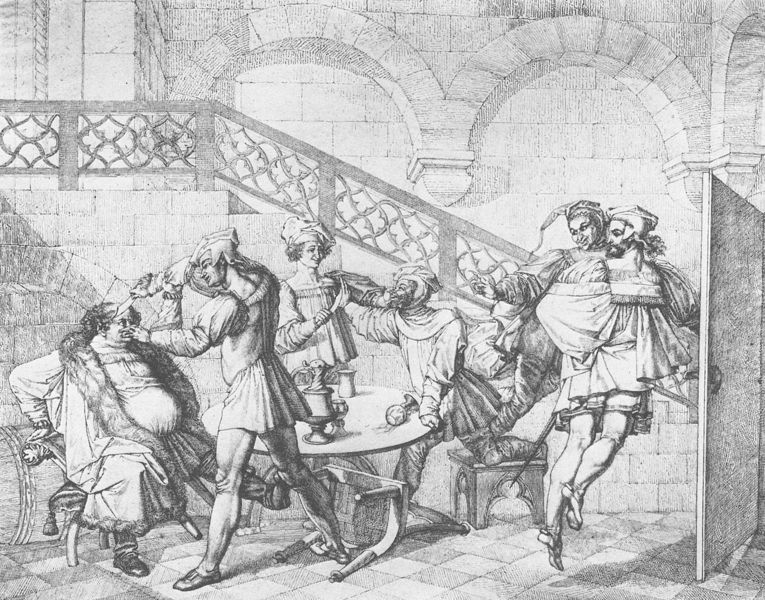
Titel: Auerbachs Keller (Bilder zu Goethes Faust, Blatt 4)
Künstler: Peter Cornelius
Institution: Frankfurt, Städelsches Kunstinstitut
Schlagwörter: menschen, männer, schwarz, skizze, stuhl, stühle, tisch, tür, weiss, zeichnung, gelage, mütze, böse, messer, stein, haare, kelch, personen, kanne, krug, bogen, hocker, gewalt, treppe, wein, verzierung, geländer, bauch, bögen, becher, schwarz weiss, tumult, fass, arzt, tischgesellschaft, mittelalter, rundbögen, barbier, friseur, runbögen, personan